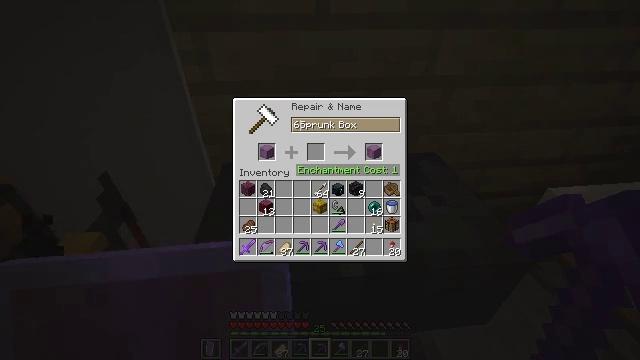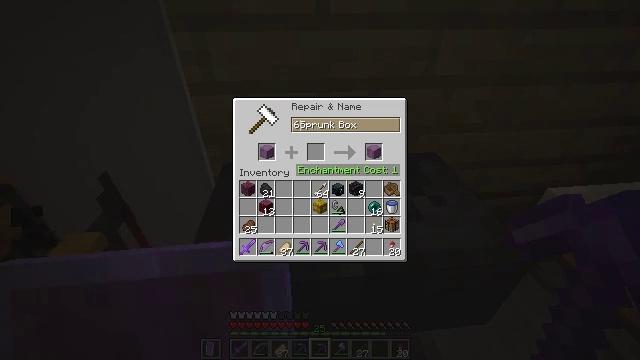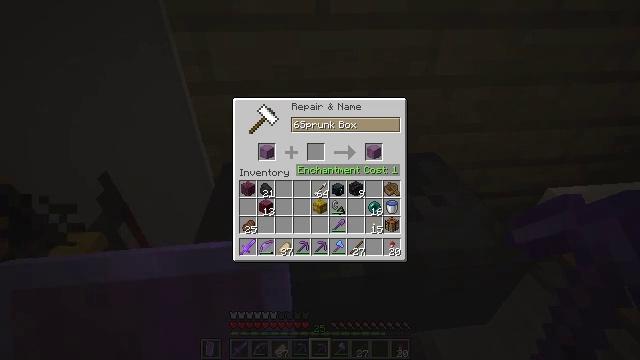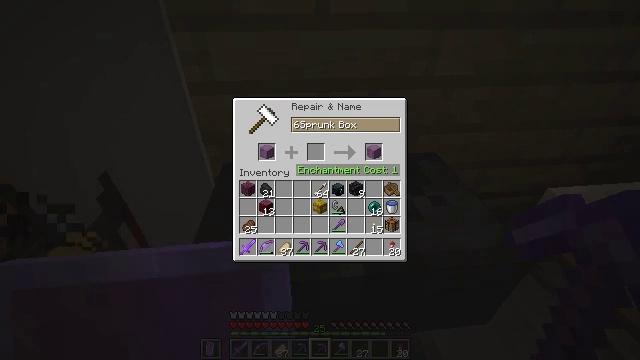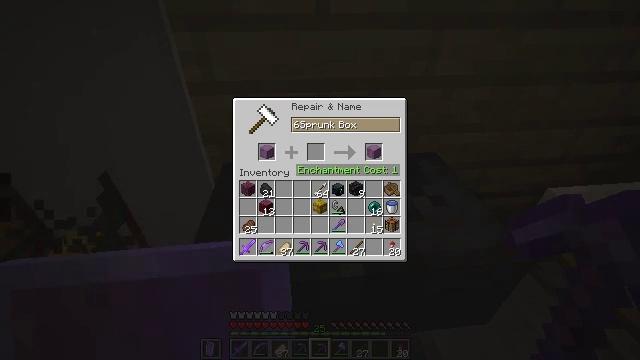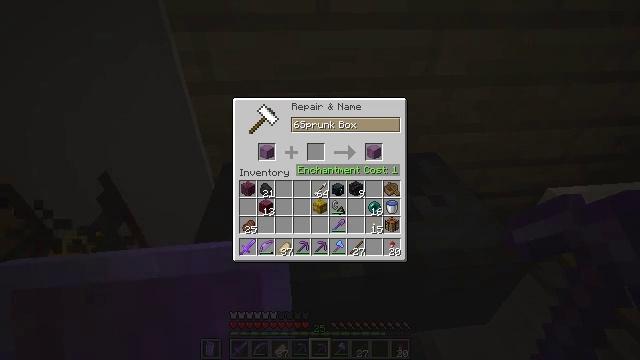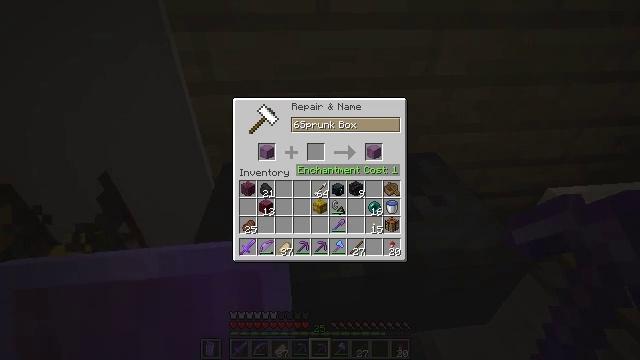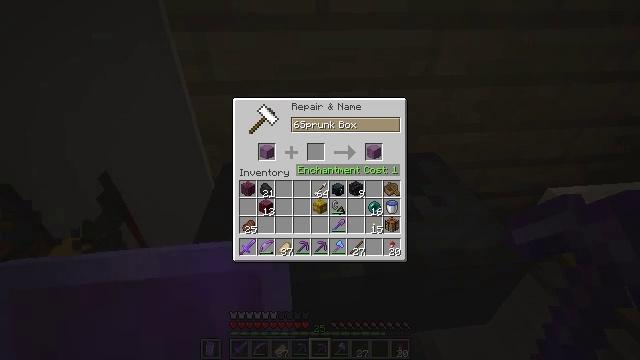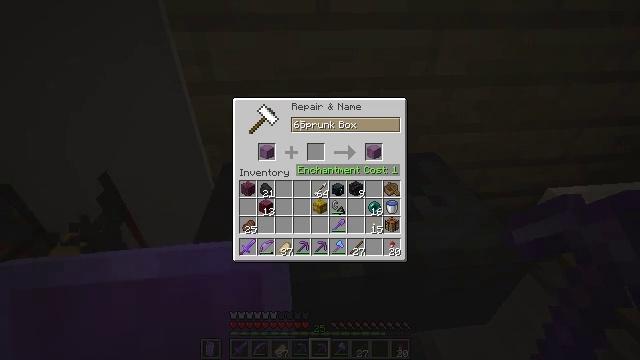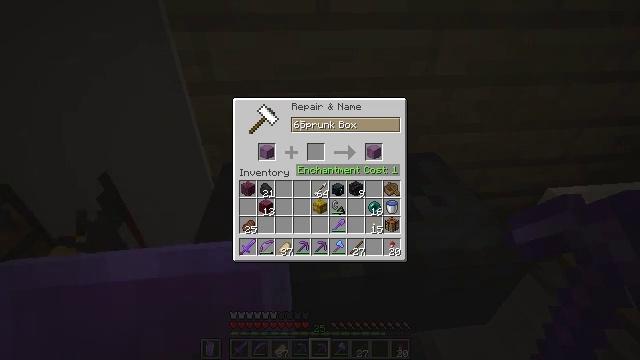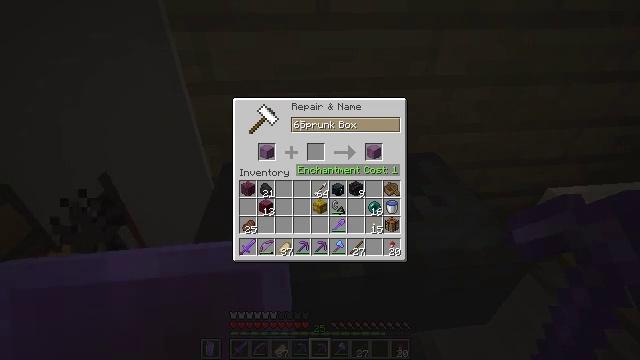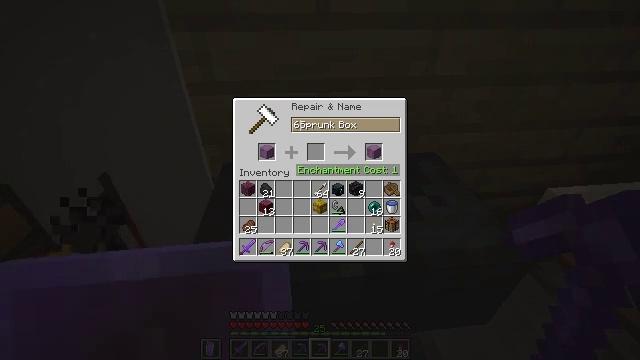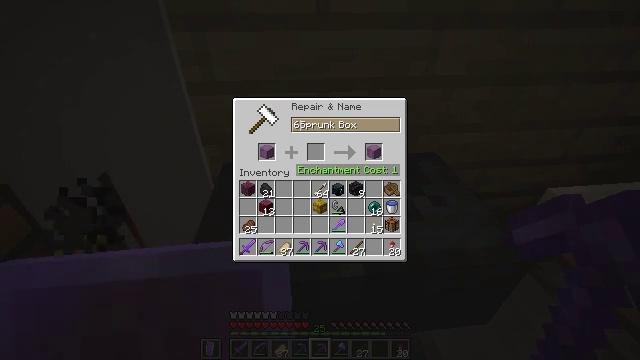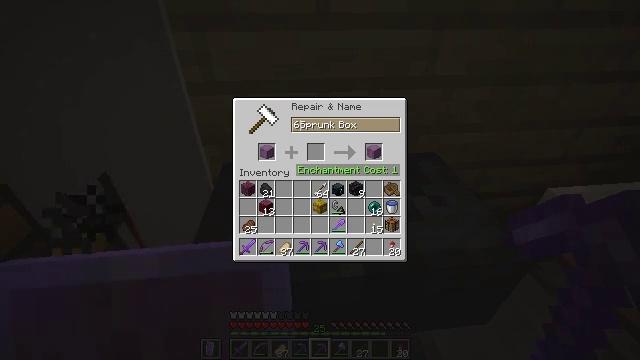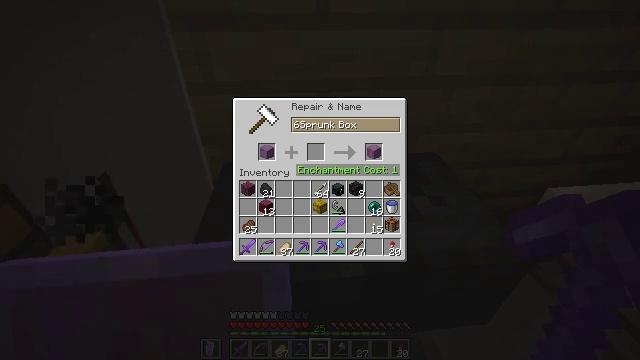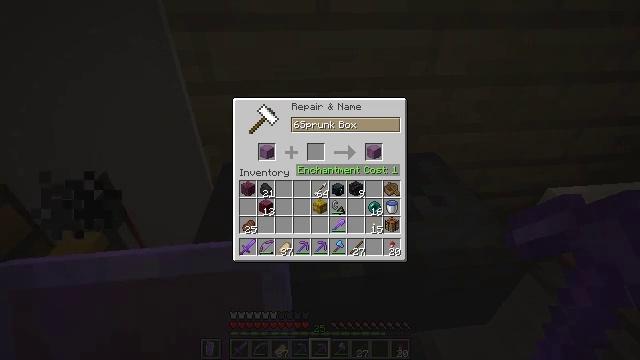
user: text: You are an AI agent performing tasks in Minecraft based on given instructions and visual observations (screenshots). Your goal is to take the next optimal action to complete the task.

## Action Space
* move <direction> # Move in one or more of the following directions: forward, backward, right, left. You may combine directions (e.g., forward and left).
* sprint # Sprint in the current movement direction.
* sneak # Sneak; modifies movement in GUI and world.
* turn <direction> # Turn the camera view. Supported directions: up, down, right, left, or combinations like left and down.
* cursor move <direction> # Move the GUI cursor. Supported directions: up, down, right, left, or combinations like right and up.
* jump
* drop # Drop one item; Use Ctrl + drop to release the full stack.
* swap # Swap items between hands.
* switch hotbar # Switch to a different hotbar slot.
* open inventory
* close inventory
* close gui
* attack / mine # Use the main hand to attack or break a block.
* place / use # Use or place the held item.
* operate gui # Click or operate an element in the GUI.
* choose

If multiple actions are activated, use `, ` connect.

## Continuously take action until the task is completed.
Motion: motion action
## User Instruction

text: Open the crafting table to craft magenta dye.
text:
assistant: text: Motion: attack / mine
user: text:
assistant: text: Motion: attack / mine
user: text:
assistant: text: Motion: attack / mine
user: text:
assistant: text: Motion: no_op
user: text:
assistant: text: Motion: no_op
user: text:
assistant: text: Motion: no_op
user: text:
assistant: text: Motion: no_op
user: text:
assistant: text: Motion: no_op
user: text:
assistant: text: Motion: no_op
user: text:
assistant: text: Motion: no_op
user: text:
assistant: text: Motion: no_op
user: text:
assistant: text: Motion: no_op
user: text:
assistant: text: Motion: no_op
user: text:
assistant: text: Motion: no_op
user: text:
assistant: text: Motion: no_op
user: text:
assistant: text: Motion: no_op
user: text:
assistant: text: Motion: no_op
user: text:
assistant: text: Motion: no_op
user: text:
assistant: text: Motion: no_op
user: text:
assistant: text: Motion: no_op
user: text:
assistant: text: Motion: no_op
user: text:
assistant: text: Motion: no_op
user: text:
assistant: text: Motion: no_op
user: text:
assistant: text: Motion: no_op
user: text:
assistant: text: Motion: no_op
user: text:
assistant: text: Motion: no_op
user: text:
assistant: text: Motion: no_op
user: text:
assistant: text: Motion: no_op
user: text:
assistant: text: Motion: no_op
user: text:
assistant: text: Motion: no_op